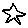
Label: star